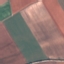
Land use / land cover class: AnnualCrop